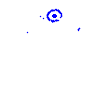
Particle: proton